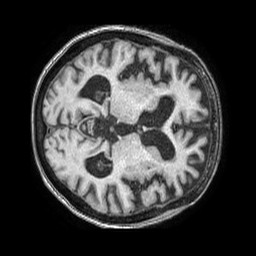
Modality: T1w
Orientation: axial
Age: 85
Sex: female
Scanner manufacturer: philips
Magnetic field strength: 1.5 T
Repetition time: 0.007633 s
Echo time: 0.003472 s